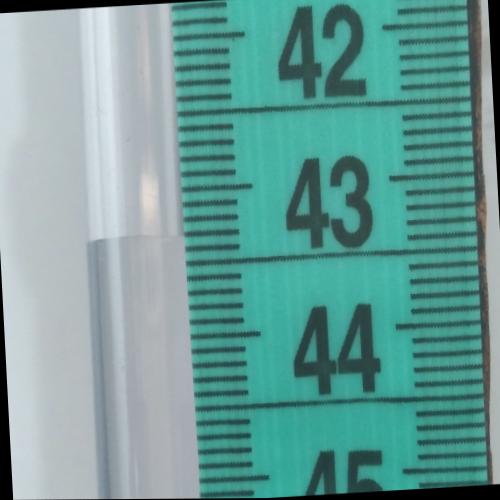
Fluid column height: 43.3 cm